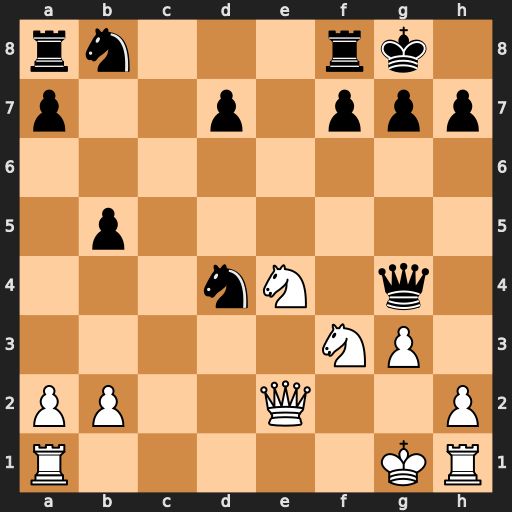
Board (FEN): rn3rk1/p2p1ppp/8/1p6/3nN1q1/5NP1/PP2Q2P/R5KR
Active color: w
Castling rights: -
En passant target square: -
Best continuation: Nxd4 Qxe2 Nxe2